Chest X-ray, PA view. Patient: 23 years old, sex F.
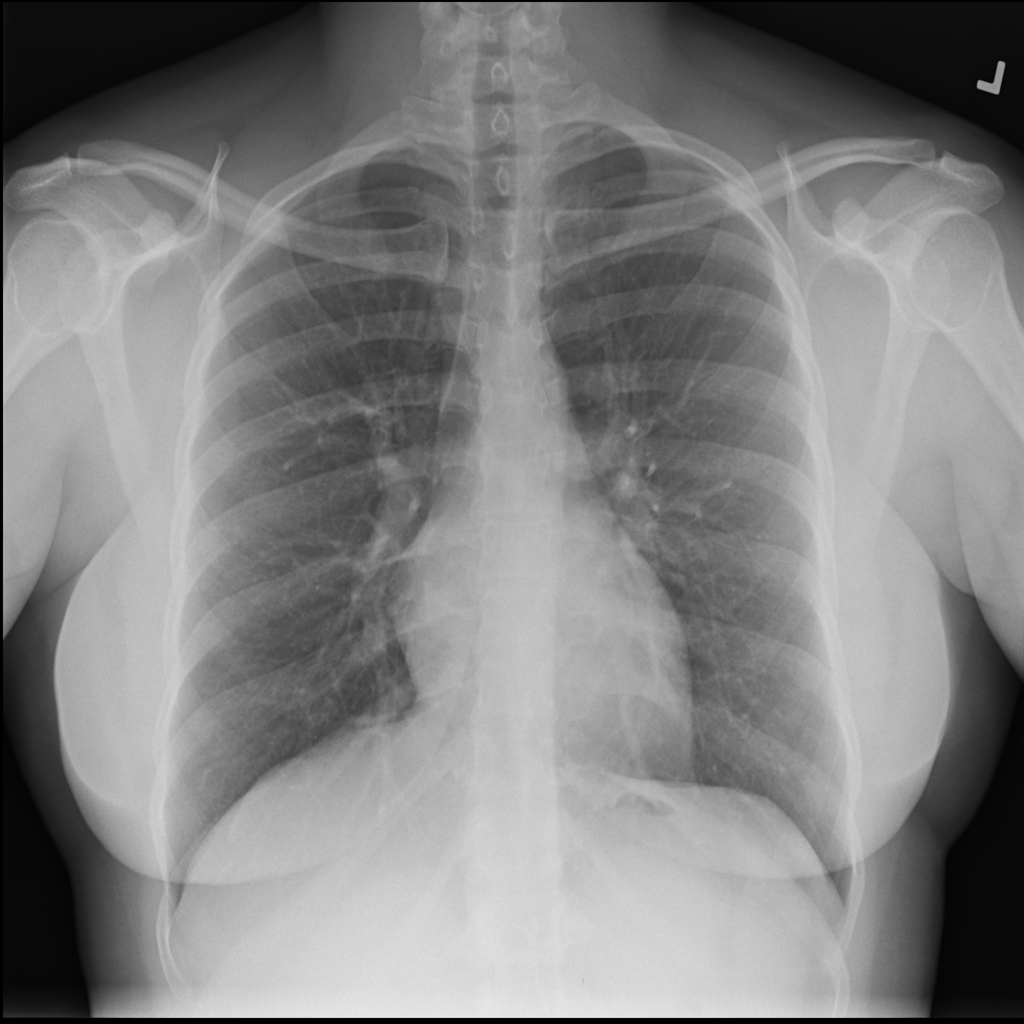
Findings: No Finding